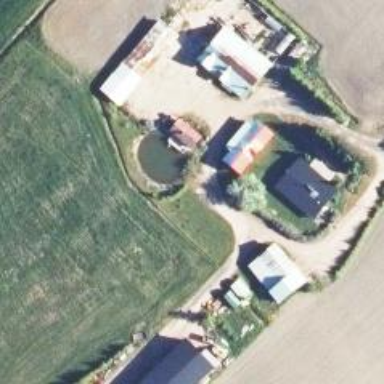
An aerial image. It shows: Farm.